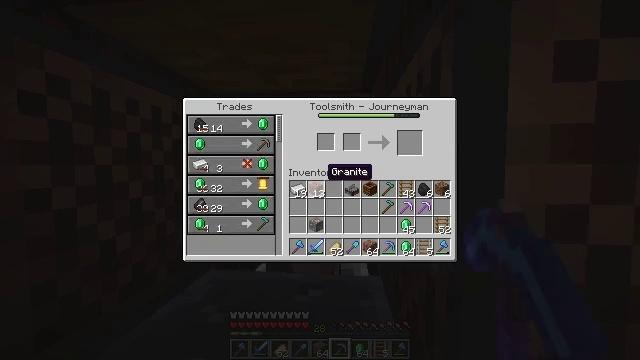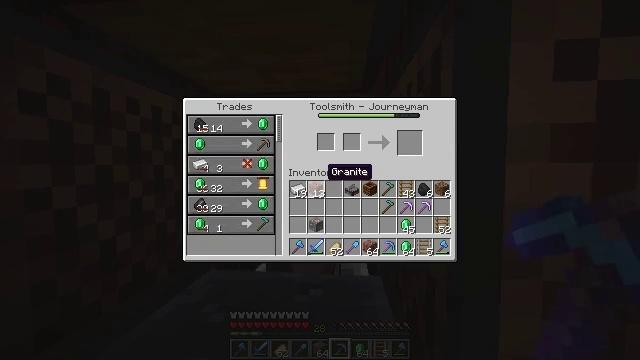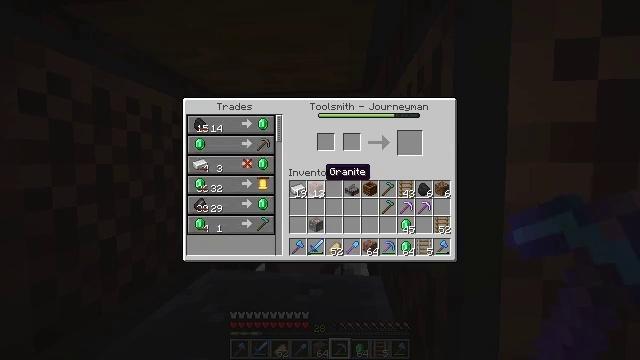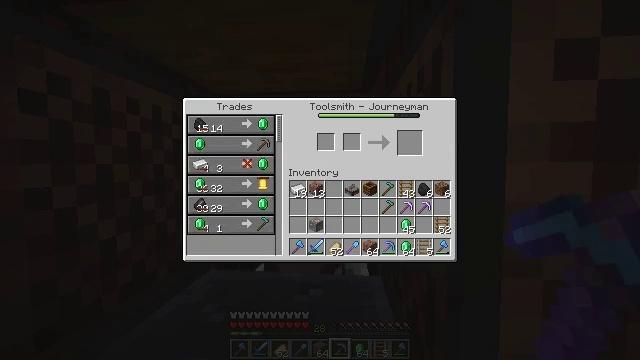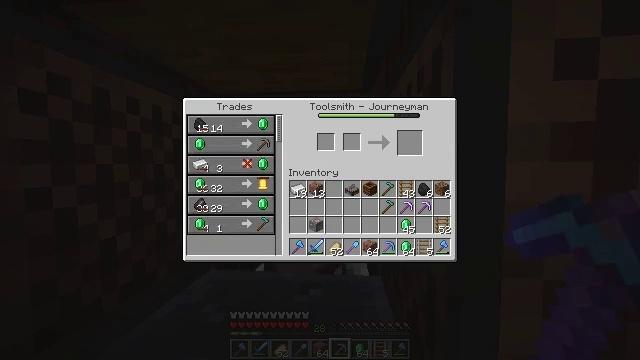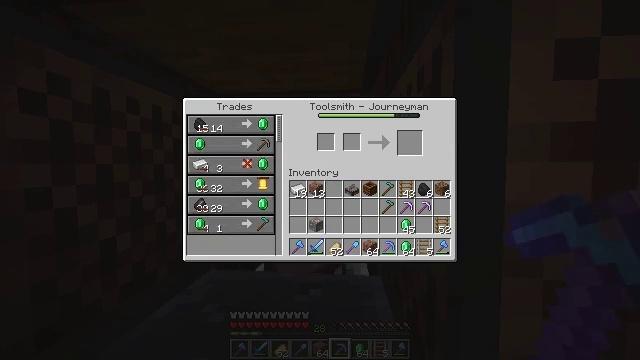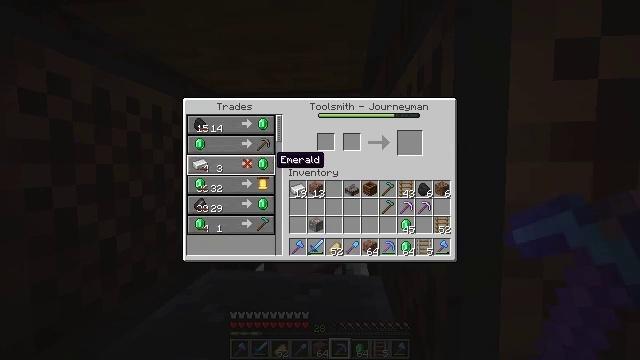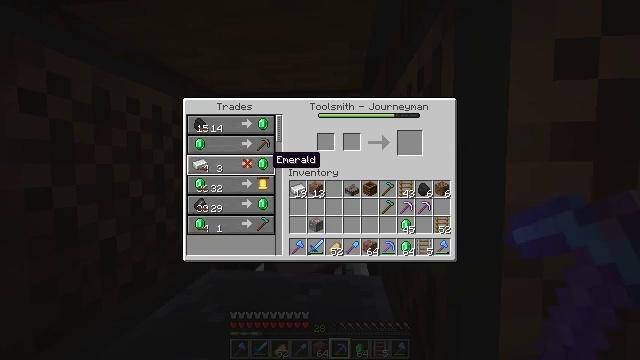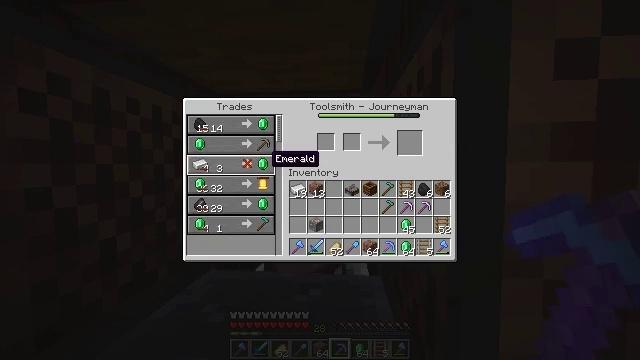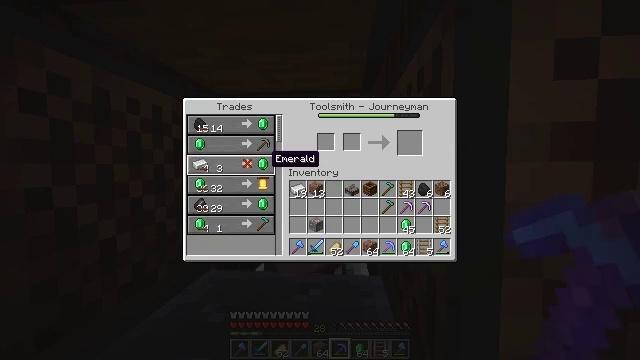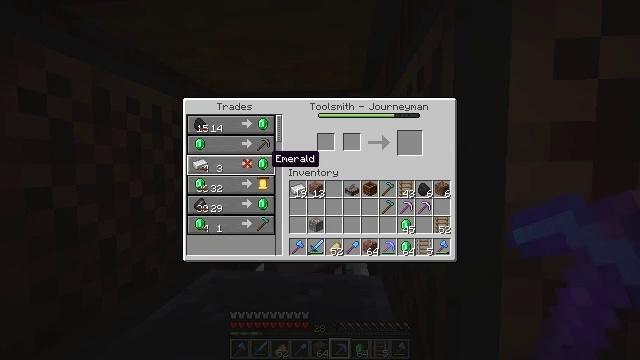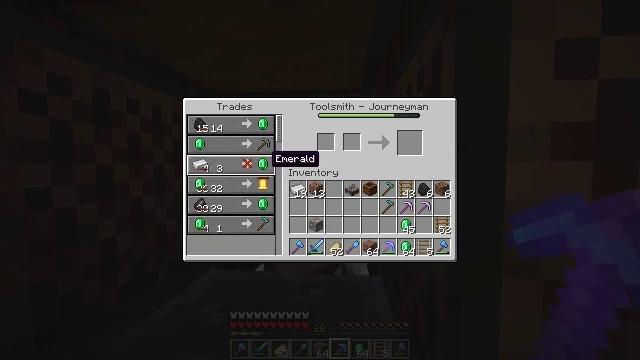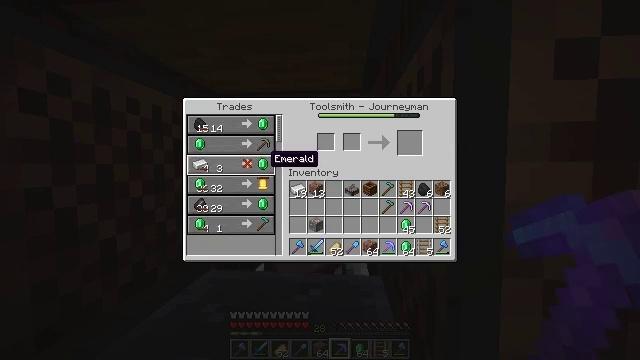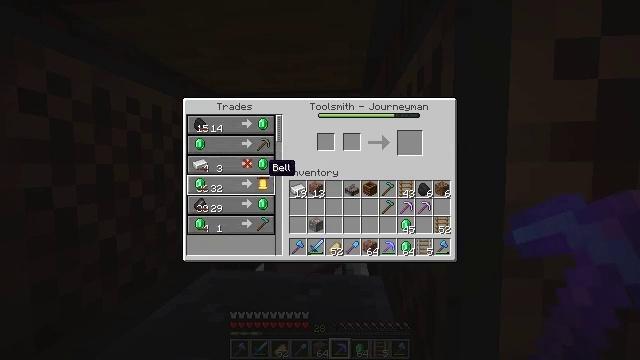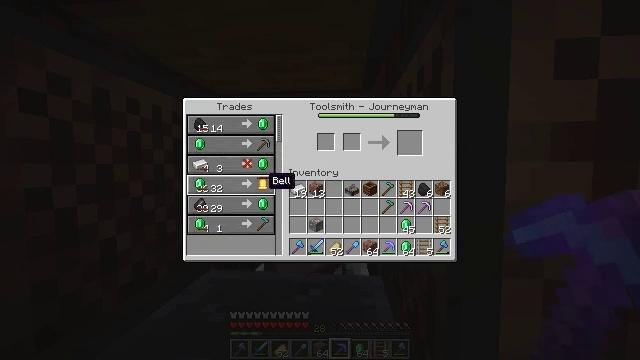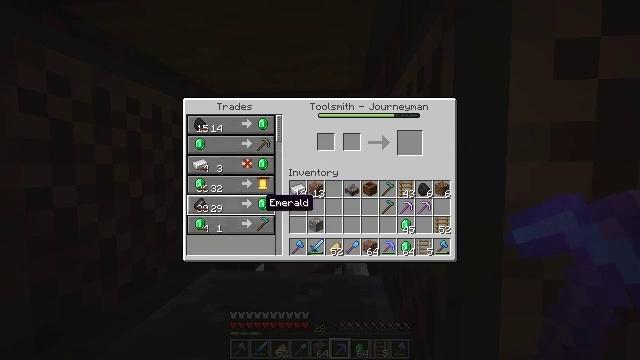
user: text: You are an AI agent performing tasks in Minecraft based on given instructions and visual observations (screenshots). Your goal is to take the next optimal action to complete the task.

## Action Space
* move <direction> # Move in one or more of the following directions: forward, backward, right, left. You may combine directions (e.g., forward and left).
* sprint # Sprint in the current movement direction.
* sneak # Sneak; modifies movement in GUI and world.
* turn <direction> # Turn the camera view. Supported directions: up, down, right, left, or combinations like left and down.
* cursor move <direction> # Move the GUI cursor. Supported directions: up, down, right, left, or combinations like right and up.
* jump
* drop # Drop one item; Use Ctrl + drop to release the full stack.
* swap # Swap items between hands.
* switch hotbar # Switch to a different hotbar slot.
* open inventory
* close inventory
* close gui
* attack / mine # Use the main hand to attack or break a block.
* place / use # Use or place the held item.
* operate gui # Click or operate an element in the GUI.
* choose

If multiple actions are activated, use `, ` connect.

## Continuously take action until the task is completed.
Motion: motion action
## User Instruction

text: Make a diamond hoe with sticks and diamonds.
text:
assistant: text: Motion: no_op
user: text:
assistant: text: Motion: no_op
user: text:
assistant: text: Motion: no_op
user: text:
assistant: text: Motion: cursor move left
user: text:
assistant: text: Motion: cursor move left
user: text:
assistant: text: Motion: cursor move left
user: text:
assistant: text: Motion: no_op
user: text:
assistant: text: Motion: no_op
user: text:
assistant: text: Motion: no_op
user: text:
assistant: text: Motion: no_op
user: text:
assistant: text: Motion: no_op
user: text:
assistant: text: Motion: no_op
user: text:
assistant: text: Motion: cursor move down
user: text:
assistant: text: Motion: cursor move down
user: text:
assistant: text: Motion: cursor move down
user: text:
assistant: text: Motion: cursor move down
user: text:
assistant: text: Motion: no_op
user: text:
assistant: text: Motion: no_op
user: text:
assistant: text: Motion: no_op
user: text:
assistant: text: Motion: no_op
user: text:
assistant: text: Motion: operate gui
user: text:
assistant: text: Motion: operate gui
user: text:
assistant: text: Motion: operate gui
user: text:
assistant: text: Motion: cursor move right and up
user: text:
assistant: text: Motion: cursor move right and up
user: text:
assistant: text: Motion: cursor move right and up
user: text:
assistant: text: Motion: no_op
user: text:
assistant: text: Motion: no_op
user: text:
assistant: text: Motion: no_op
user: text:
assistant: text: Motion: no_op